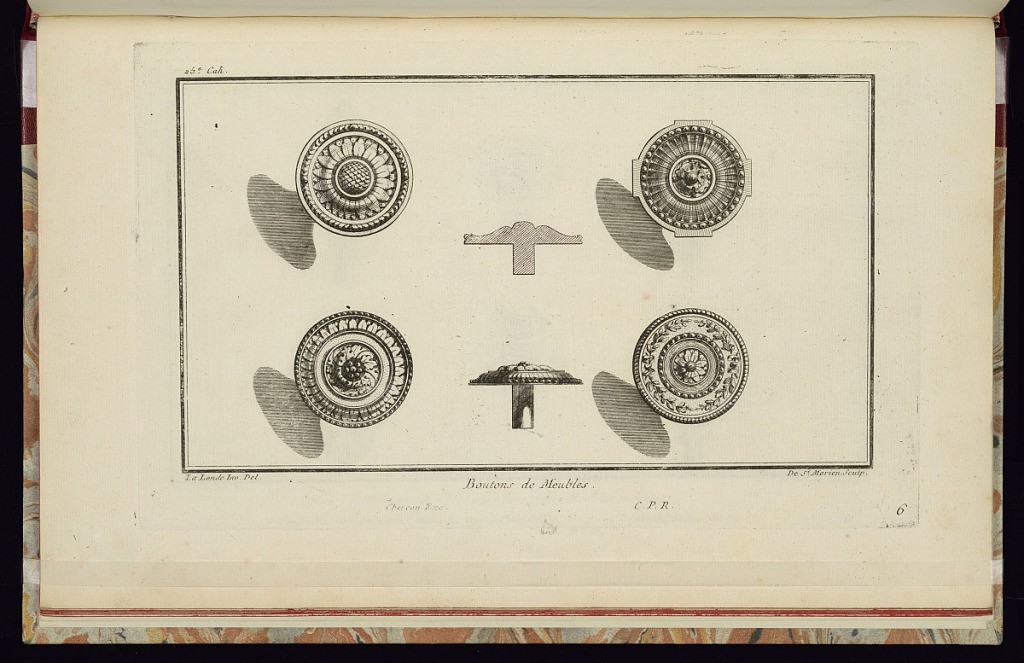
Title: Boutons de Meubles
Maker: Richard de Lalonde, French, active 1780–96
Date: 1775-1788
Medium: Etching on off-white laid paper
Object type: Print
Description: Four furniture knob designs. The knob at upper left has a border of bead course and a sunflower rosette. The knob at upper right has a bead course border and a small rosette in the center with radiating lines. The knob at lower left has borders of bead course and lamb tongue and a central rosette with swirling leaves. The knob at lower right has bands of bead course, a band of leaves on branches with ribbons, and a central rosette. The plate is signed and numbered.